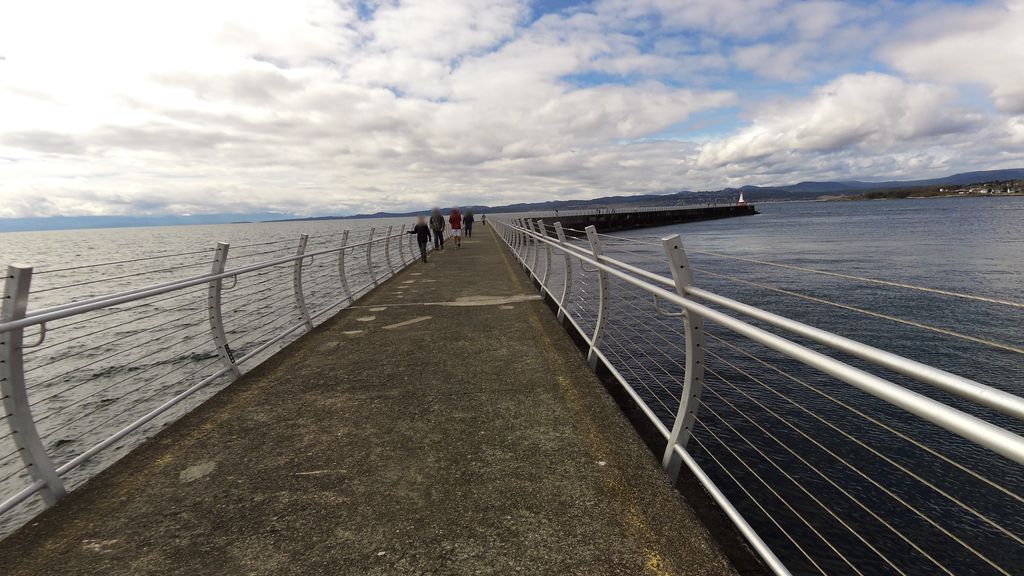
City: victoria